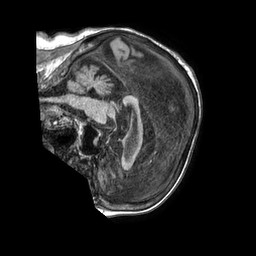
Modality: T1w
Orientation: sagittal
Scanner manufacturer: philips
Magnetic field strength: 1.5 T
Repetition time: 0.007869 s
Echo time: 0.003601 s